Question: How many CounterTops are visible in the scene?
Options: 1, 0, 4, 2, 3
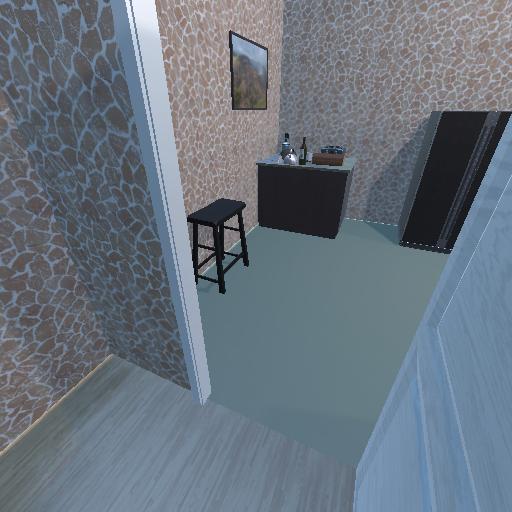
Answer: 1